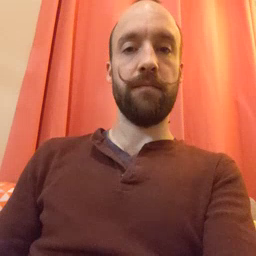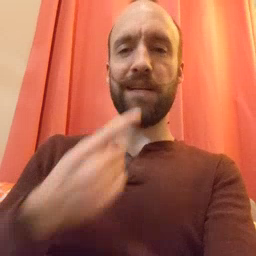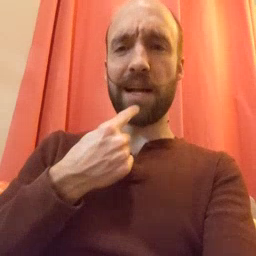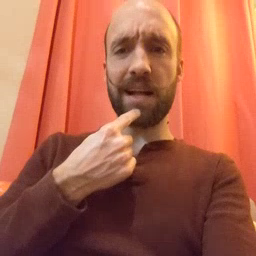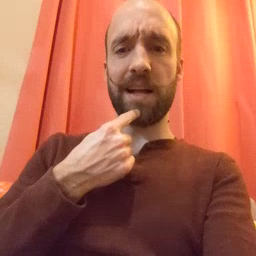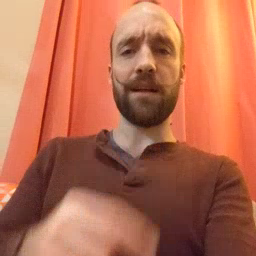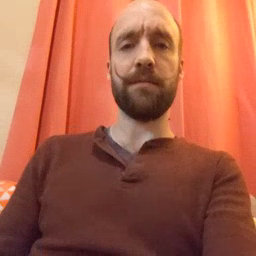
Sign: say